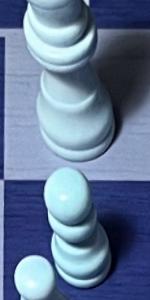
Label: Pawn_White